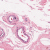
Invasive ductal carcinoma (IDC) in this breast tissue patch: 0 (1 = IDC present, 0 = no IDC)